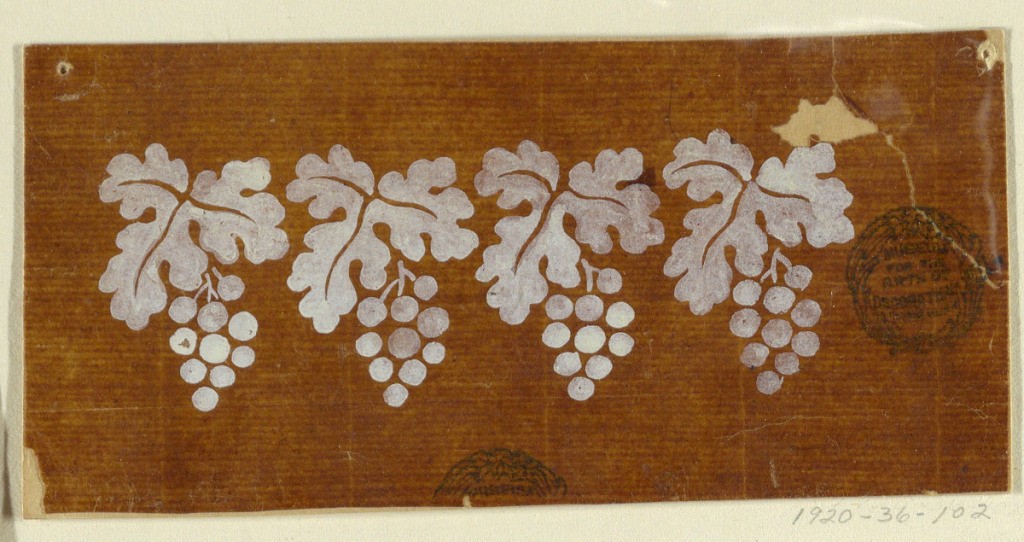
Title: Design for a Woven or Embroidered Horizontal Border of the "Fabrique de St. Ruf"
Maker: Fabrique de Saint Ruf, Lyon, France
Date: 1805-1815
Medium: Brush and gouache on glazed tracing paper
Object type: Drawing
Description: Four vine leaves and bunches of grapes are shown.